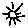
Label: sun